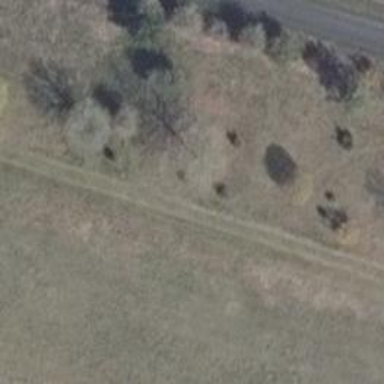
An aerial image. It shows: Row of trees in natural setting.